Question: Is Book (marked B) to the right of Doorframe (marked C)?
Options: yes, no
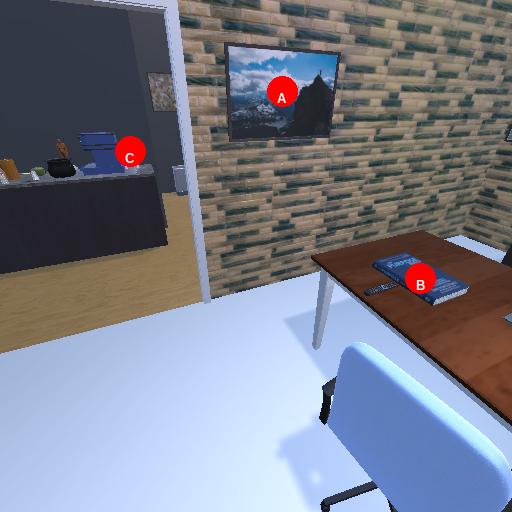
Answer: yes